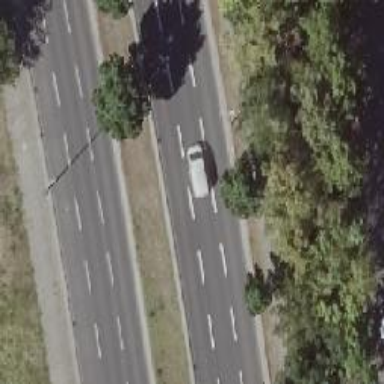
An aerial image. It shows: Asphalt road classified as primary highway.